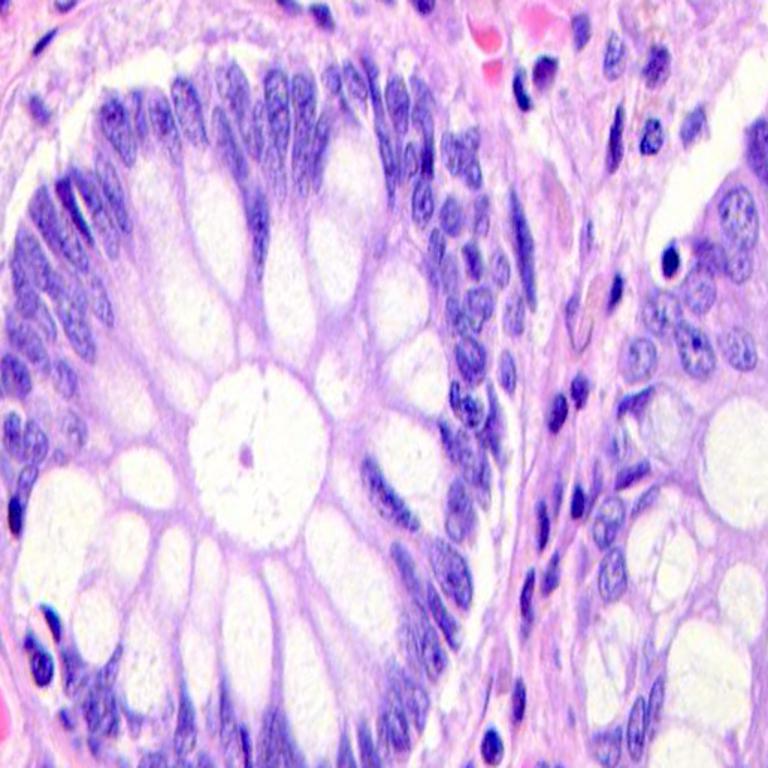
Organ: colon
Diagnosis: benign